Question: I try to upload a file to OneDrive via BITS (<URL>.
I can create a session, but then when I want to upload the first Fragment, I receive an WebException with a 400 HTTP-Error (Bad request) while reading the response.
There are no further information in the exception.
My Code is like this:
'''
string requestString = String.Format("https://cid-{0}.users.storage.live.com/items/{1}/{2}", userId, folderId, fileName);
WebRequest webRequest = WebRequest.Create(requestString);
webRequest.Headers.Add("X-Http-Method-Override", "BITS_POST");
webRequest.Headers.Add("Authorization", "Bearer " + accessToken);
webRequest.Headers.Add("BITS-Packet-Type", "Fragment");
webRequest.Headers.Add("BITS-Session-Id", sessionId);
webRequest.Headers.Add("Content-Range", String.Format("bytes {0}-{1}/{2}", contentOffset, (contentFragment.Count() + contentOffset), totalContentLength));
webRequest.ContentLength = contentFragment.Count();
webRequest.Method = "POST";
webRequest.GetRequestStream().Write(contentFragment.ToArray(), 0, contentFragment.Count());
WebResponse webResponse = webRequest.GetResponse() as WebResponse;
'''
Here is a screenshot, to see the values for the first request, that is already failing:

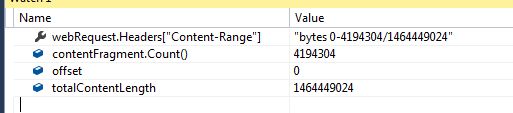
Answer: We've seen enough questions surrounding how to implement <URL> that I've created a quick little application that shows how it works. Take a look at the following gist, and see how it compares with what you're actually doing:
<URL>